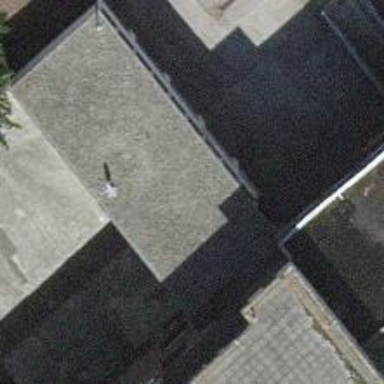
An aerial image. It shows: Garages with flat roofs.